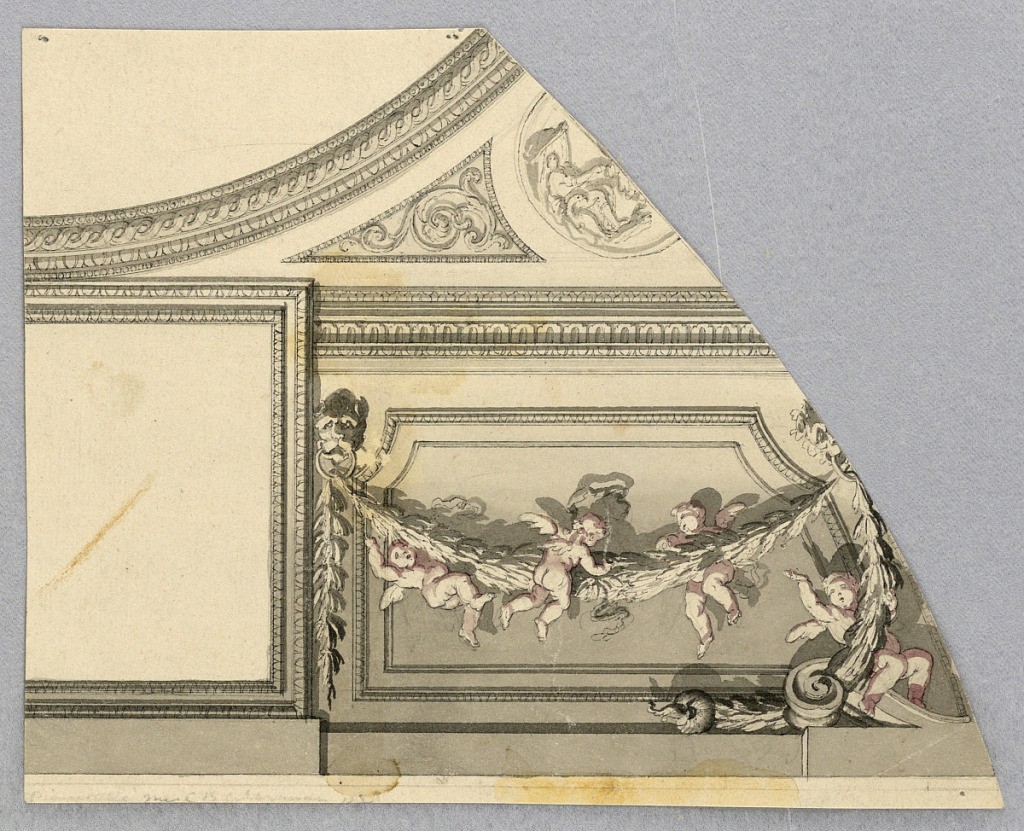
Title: Design for a Ceiling
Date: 18th century
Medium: Pen and ink, brush and wash on paper
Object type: Drawing
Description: Irregularly shaped page. At top left, a curving moulding with guilloche. Below, to the left: an undecorated square. To the right a swag held aloft by a lion mask. Around this flies four putti.